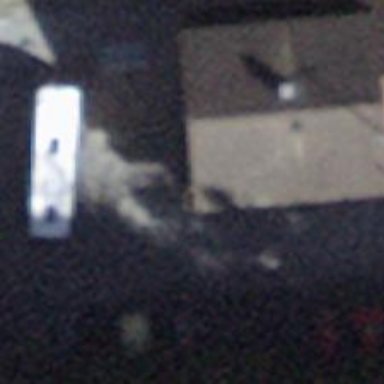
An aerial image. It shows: Post box.